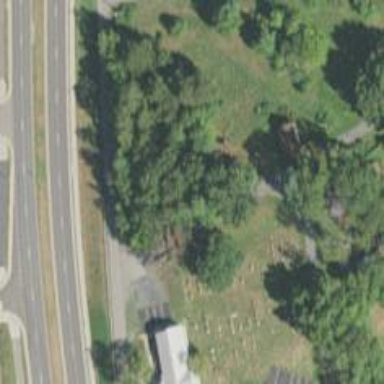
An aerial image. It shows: Grave yard.